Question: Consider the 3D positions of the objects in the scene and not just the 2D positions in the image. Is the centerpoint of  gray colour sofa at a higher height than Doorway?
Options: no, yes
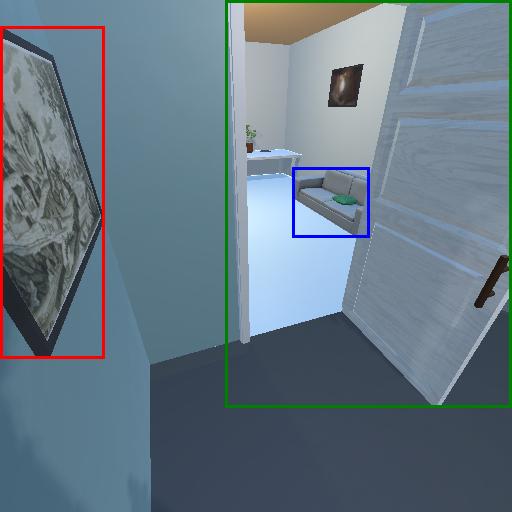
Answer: no